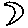
Label: moon